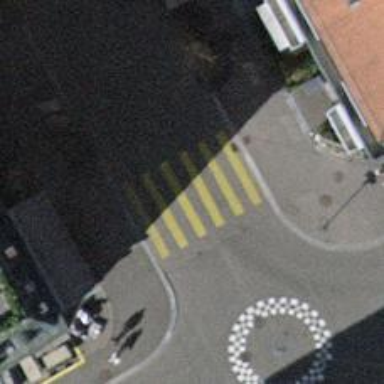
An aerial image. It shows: Uncontrolled zebra crossing on the road.